Milling tool wear sample.
Tool blade image: 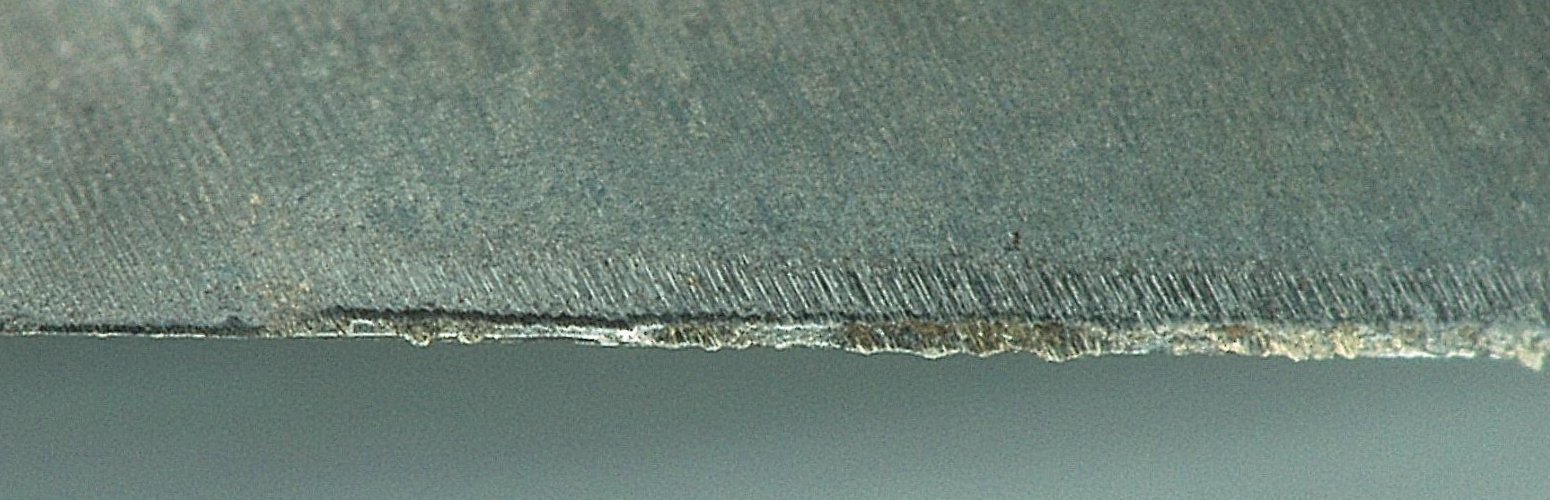
Chip image: 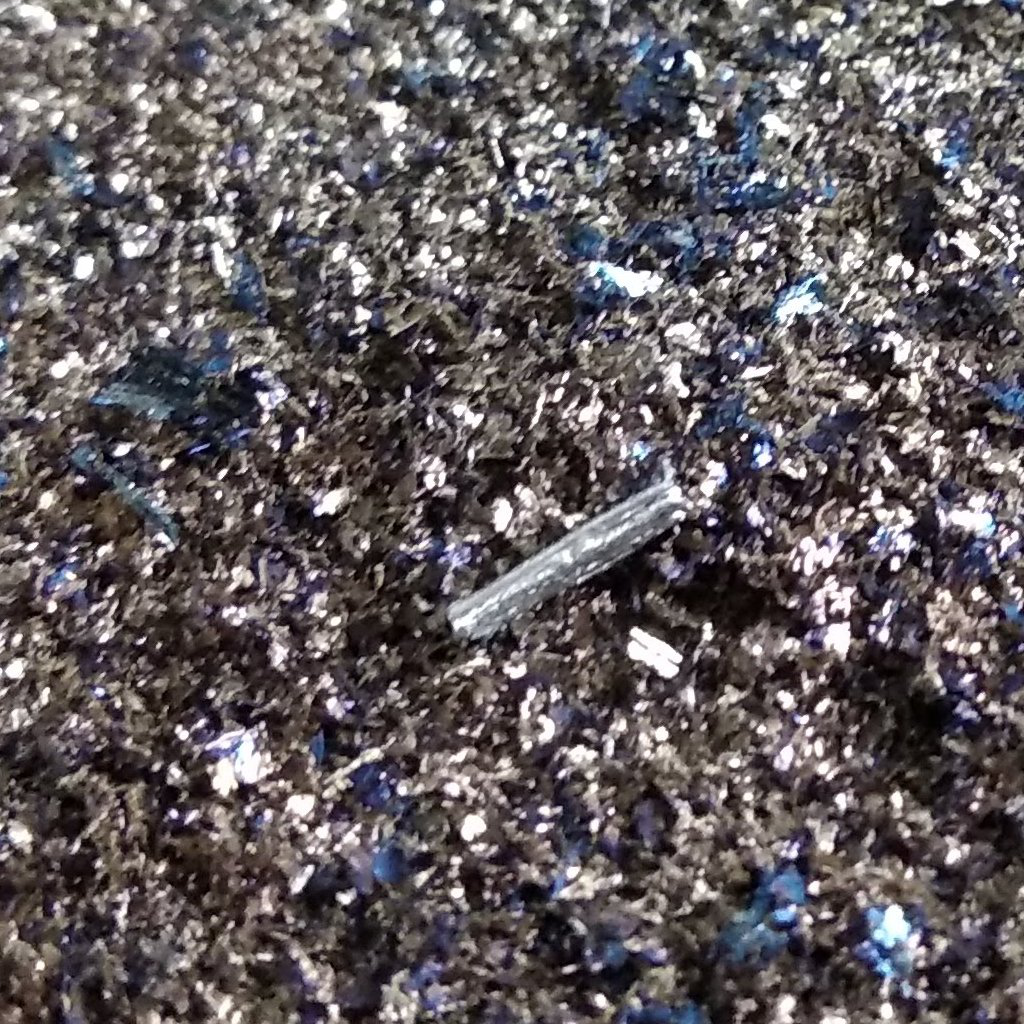
Workpiece image: 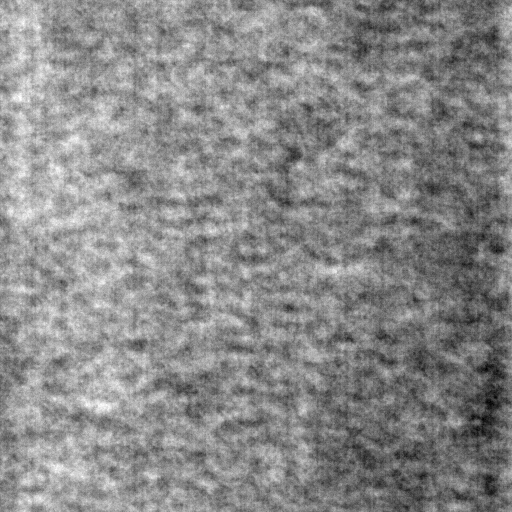
Tool wear state: used
Gaps: 6.11
Flank wear: 88.73
Overhang: 22.41
Force-signal Mel-spectrograms (X, Y, Z axes): 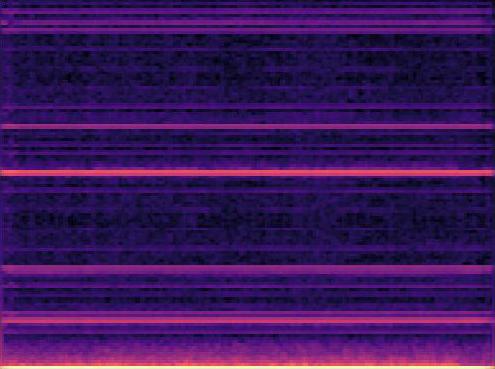 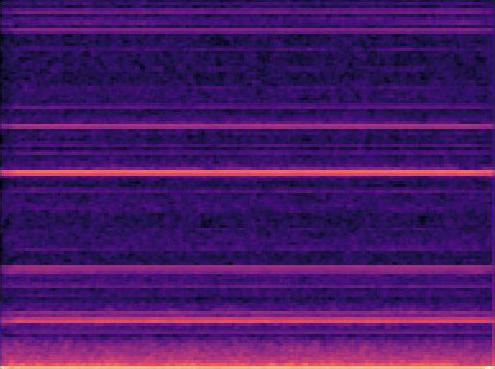 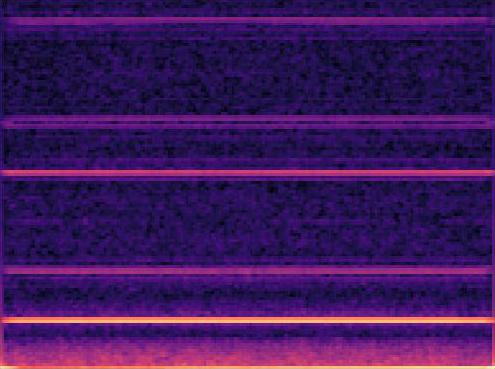
Force-signal scalograms (X, Y, Z axes): 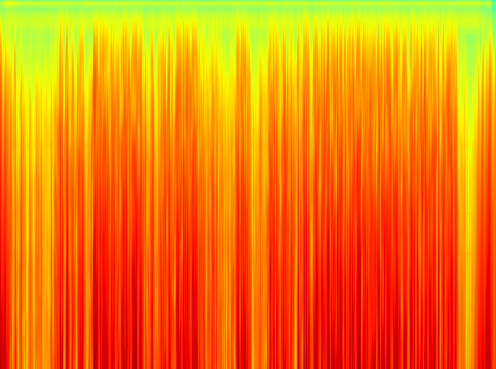 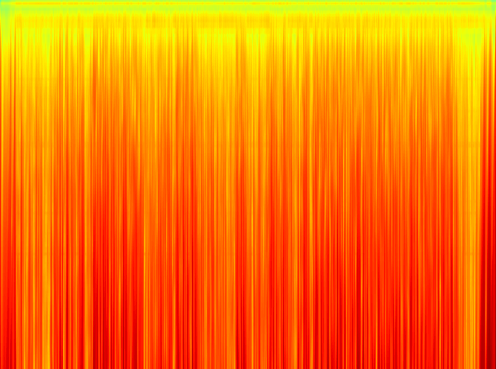 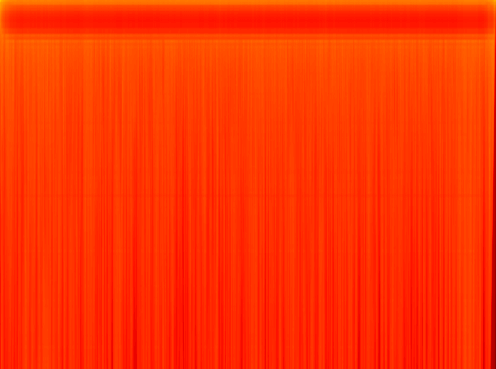
Force phase: steady_state_stabilization_wear